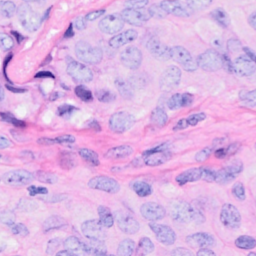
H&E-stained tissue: Breast